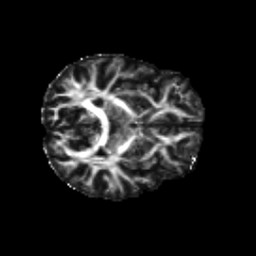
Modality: FA
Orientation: axial
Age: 29
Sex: female
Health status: healthy
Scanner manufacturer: siemens
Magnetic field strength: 3 T
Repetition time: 8.6 s
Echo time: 0.095 s